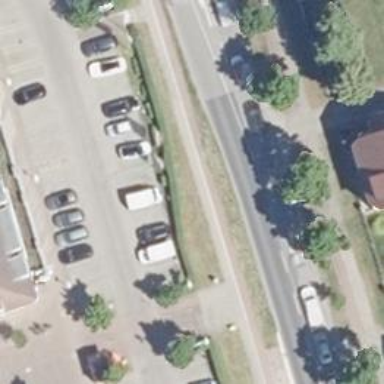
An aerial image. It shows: Secondary road with asphalt surface. There are sidewalks on both sides and cycle tracks on both sides.